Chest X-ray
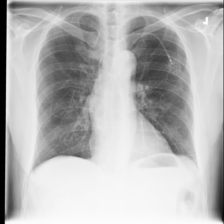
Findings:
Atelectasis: negative
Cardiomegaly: negative
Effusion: negative
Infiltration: negative
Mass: negative
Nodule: negative
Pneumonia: negative
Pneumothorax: negative
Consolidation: negative
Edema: negative
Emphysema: negative
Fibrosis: negative
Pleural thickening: negative
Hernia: negative